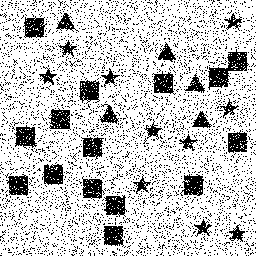
Squares: 15
Triangles: 5
Stars: 10
Total shapes: 30